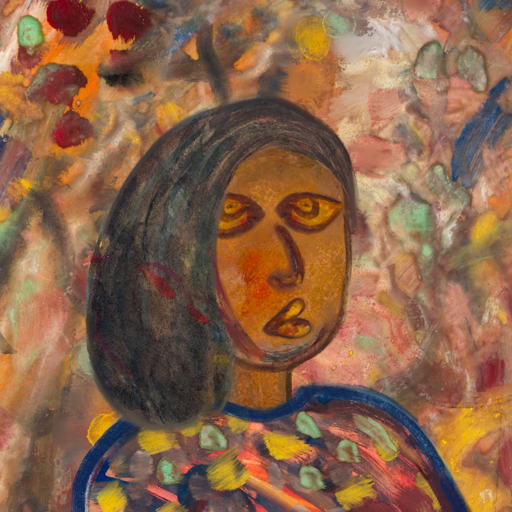
Background: Mother_And_Son_Mother, Head And Neck Side: Pipe, Face Side: Comrade, Bust: Mother_And_Son_Mother, Hair Side: Gypsy_Mother, Head Accessory: Blank, Second Necklace: Blank, Necklace: Blank, Baby: Blank